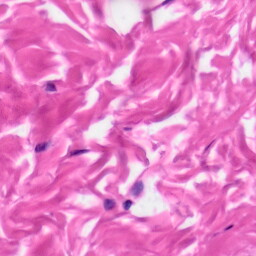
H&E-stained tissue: Skin